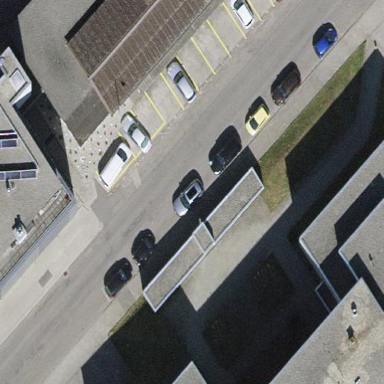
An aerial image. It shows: Street side parking area.